Platform: macOS
Application: Arc Browser
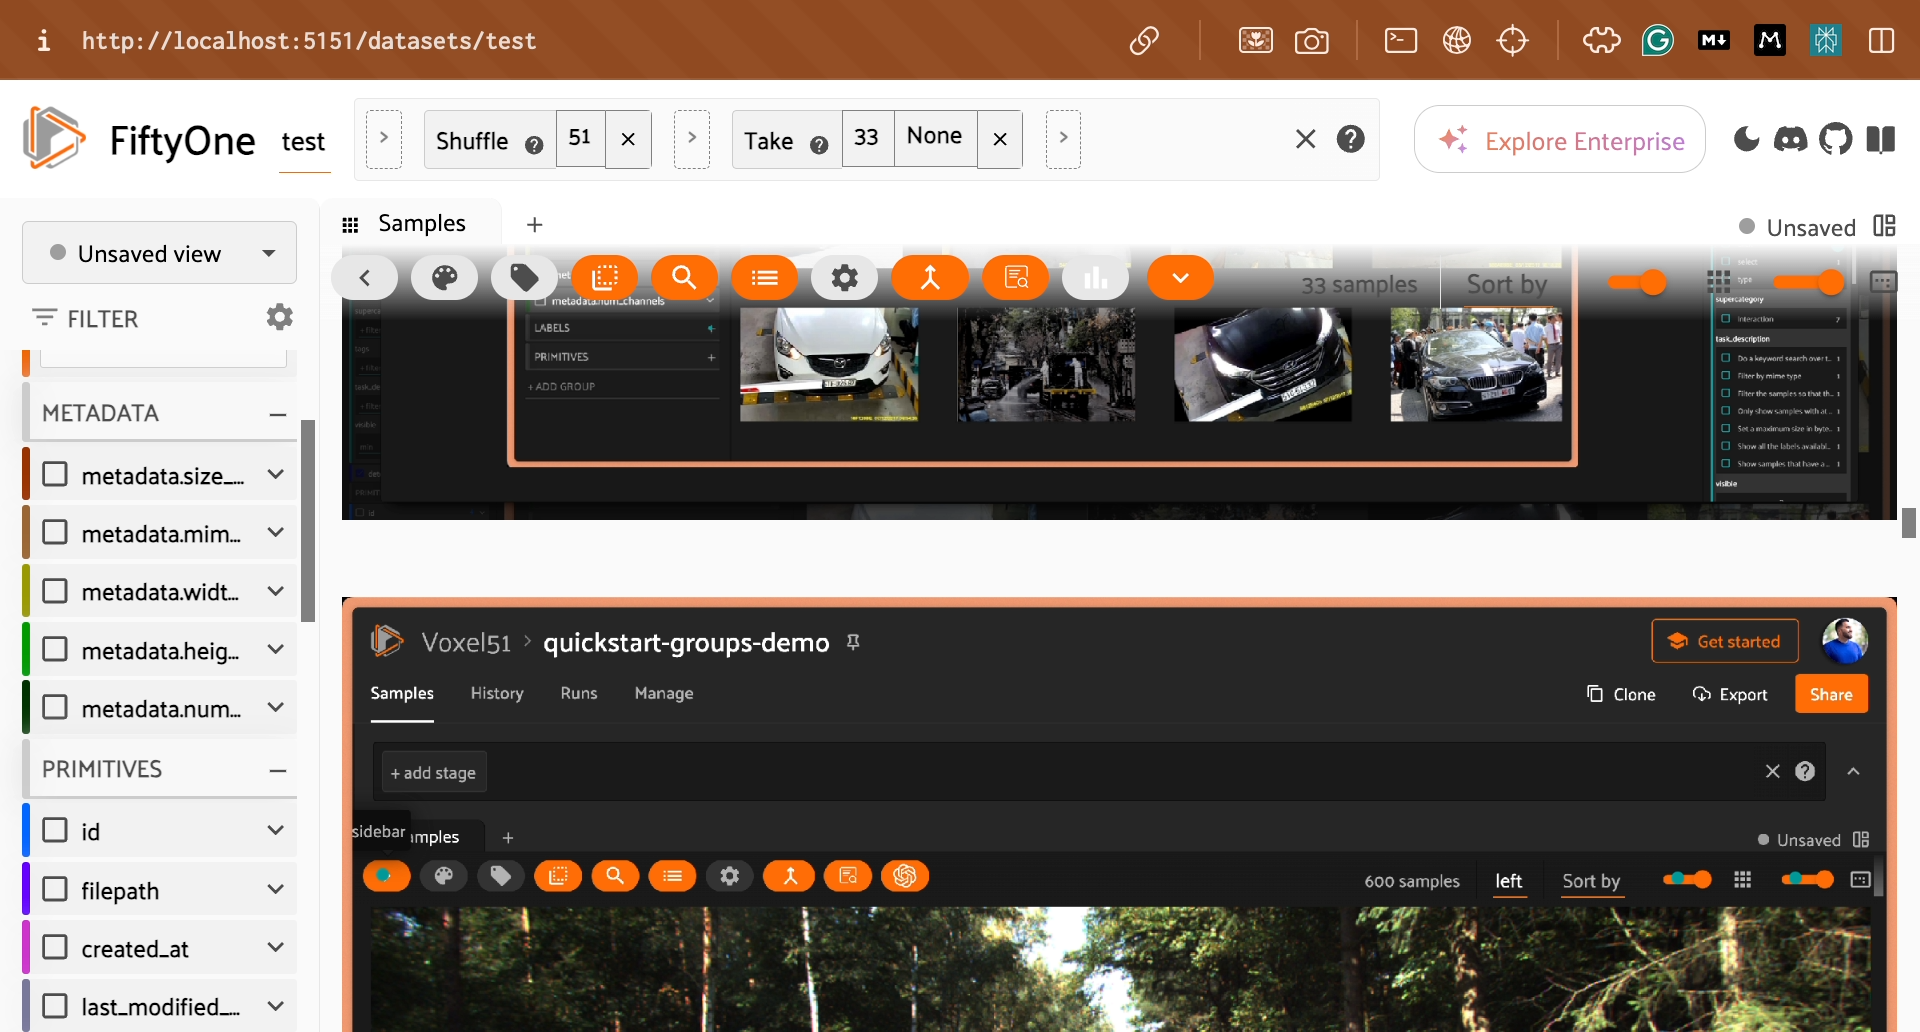
task_description: Locate the samples panel
action_type: hover
element_info: Menu Item
steps_since_start: 1